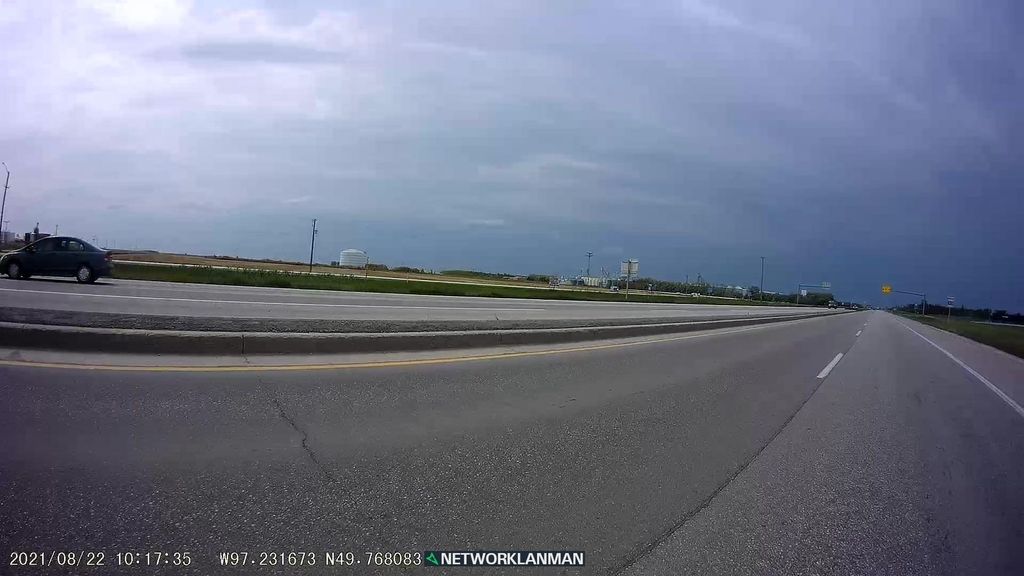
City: winnipeg